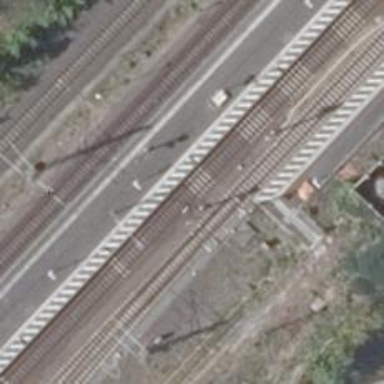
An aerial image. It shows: Railway signal.